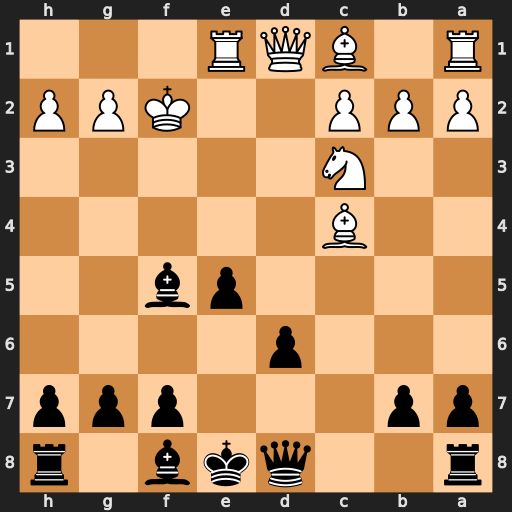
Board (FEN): r2qkb1r/pp3ppp/3p4/4pb2/2B5/2N5/PPP2KPP/R1BQR3
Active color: b
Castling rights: kq
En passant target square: -
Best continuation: Qh4+ Kg1 Qxc4